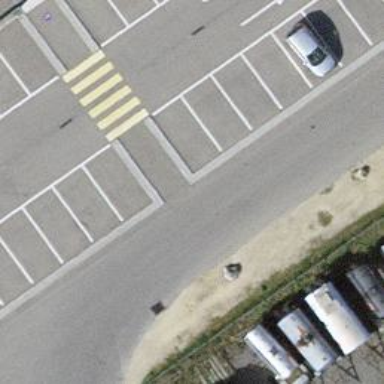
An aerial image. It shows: Unmarked road crossing.